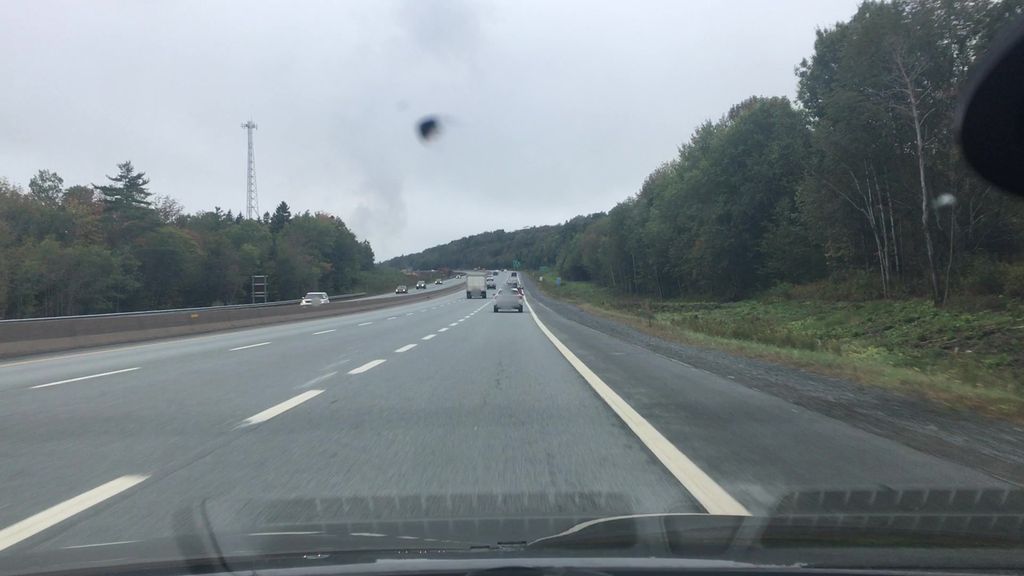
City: halifax